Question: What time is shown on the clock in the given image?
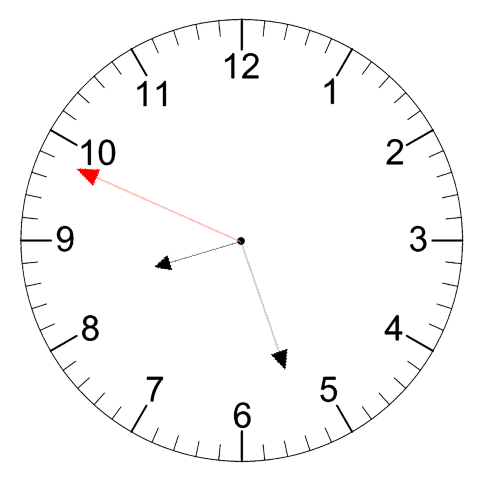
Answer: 08:26:49